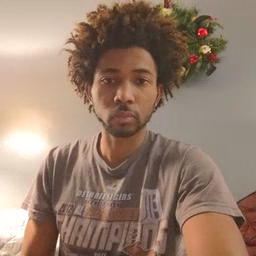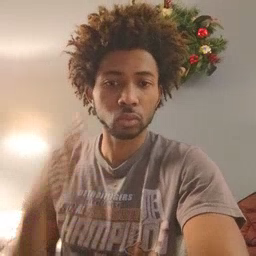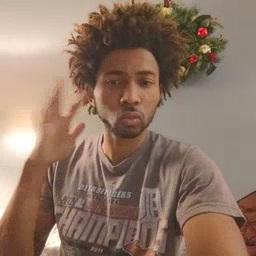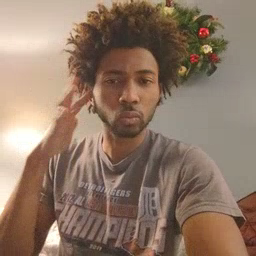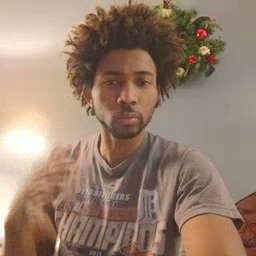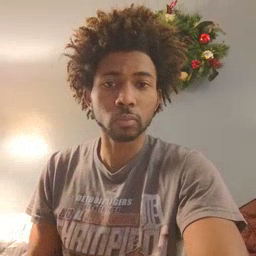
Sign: loud